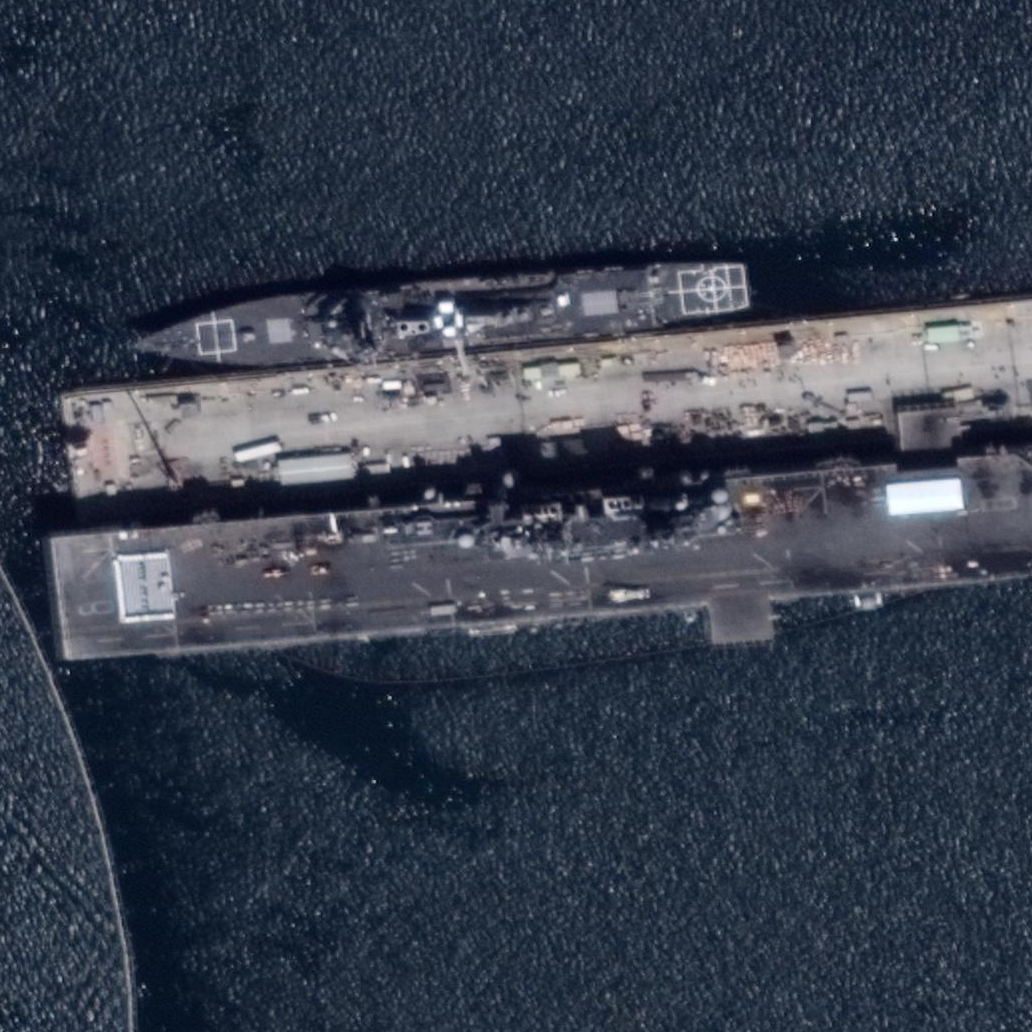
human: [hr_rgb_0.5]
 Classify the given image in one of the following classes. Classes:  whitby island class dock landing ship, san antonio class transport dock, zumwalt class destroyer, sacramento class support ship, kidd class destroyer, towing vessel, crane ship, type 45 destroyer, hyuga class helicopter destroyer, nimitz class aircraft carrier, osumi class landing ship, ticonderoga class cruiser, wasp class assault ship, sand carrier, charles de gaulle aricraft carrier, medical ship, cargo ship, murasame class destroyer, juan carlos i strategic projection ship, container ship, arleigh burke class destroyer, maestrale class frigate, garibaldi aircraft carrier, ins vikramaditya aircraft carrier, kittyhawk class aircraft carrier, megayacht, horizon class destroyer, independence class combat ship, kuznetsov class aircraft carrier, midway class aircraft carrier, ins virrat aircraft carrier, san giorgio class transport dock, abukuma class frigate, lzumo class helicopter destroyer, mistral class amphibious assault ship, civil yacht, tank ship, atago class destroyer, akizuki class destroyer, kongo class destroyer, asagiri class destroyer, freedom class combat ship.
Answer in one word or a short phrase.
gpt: Wasp class assault ship